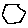
Label: hexagon